Question: I have design a Drawer Layout which contains some options on a list(basically menu name and an icon). But i am not able to make the list view on the vertical center of the Drawer Layout. Here is my total xml layout:
'''
<?xml version="1.0" encoding="utf-8"?>
<android.support.v4.widget.DrawerLayout xmlns:android="http://schemas.android.com/apk/res/android"
android:id="@+id/drawer_layout"
android:layout_width="match_parent"
android:layout_height="match_parent" >
<!-- The main content view -->
<LinearLayout
xmlns:android="http://schemas.android.com/apk/res/android"
android:id="@+id/container"
android:layout_width="fill_parent"
android:layout_height="fill_parent"
android:orientation="vertical" >
<include
android:layout_width="fill_parent"
android:layout_height="wrap_content"
layout="@layout/header" />
<RelativeLayout
xmlns:android="http://schemas.android.com/apk/res/android"
android:id="@+id/linearLayout1"
android:layout_width="fill_parent"
android:layout_height="40dp"
android:background="@drawable/pink_header"
android:orientation="horizontal"
android:padding="5dip" >
<TextView
android:id="@+id/tot_detail_title"
android:layout_width="wrap_content"
android:layout_height="wrap_content"
android:layout_marginTop="5dp"
android:text="Talk of Town Details"
android:textColor="#222222"
android:textSize="14sp"
android:textStyle="bold"
android:typeface="sans" />
<LinearLayout
android:layout_width="fill_parent"
android:layout_height="match_parent"
android:layout_toRightOf="@id/feature_detail_title"
android:gravity="right"
android:orientation="horizontal" >
<Button
android:id="@+id/drawer_btn"
android:layout_width="wrap_content"
android:layout_height="wrap_content"
android:background="@drawable/ic_drawer"
android:visibility="visible" />
</LinearLayout>
</RelativeLayout>
<ScrollView
android:layout_width="fill_parent"
android:layout_height="wrap_content" >
<LinearLayout
android:layout_width="fill_parent"
android:layout_height="wrap_content"
android:orientation="vertical" >
<TextView
android:id="@+id/tot_title"
android:layout_width="wrap_content"
android:layout_height="wrap_content"
android:layout_gravity="center_horizontal"
android:layout_marginTop="5dp"
android:textColor="#222222"
android:textSize="18sp"
android:textStyle="bold"
android:typeface="sans" />
<ImageView
android:id="@+id/image_tot_detail"
android:layout_width="fill_parent"
android:layout_height="200dp"
android:layout_gravity="center"
android:layout_marginTop="20dp"
android:background="@drawable/image_frame"
android:padding="1dip"
android:scaleType="fitXY" />
<TextView
android:id="@+id/tot_time"
android:layout_width="wrap_content"
android:layout_height="wrap_content"
android:layout_marginLeft="10dp"
android:layout_marginTop="10dp"
android:textColor="#222222"
android:textSize="14sp"
android:textStyle="bold"
android:typeface="sans" />
<TextView
android:id="@+id/tot_loc"
android:layout_width="wrap_content"
android:layout_height="wrap_content"
android:layout_marginLeft="10dp"
android:layout_marginRight="5dp"
android:textColor="#222222"
android:textSize="14sp"
android:textStyle="bold"
android:typeface="sans" />
<TextView
android:id="@+id/tot_Desc"
android:layout_width="wrap_content"
android:layout_height="wrap_content"
android:layout_marginLeft="10dp"
android:layout_marginTop="10dp"
android:text="Description:"
android:textColor="#0C7DAF"
android:textSize="15sp"
android:textStyle="bold"
android:typeface="sans" />
<TextView
android:id="@+id/tot_Desc_details"
android:layout_width="wrap_content"
android:layout_height="wrap_content"
android:layout_marginBottom="5dp"
android:layout_marginLeft="10dp"
android:layout_marginTop="10dp"
android:textColor="#222222"
android:textSize="15sp"
android:textStyle="bold"
android:typeface="sans" />
</LinearLayout>
</ScrollView>
</LinearLayout>
<FrameLayout
android:id="@+id/content_frame"
android:layout_width="match_parent"
android:layout_height="fill_parent"
>
</FrameLayout>
<!-- The navigation drawer -->
<ListView
android:id="@+id/left_drawer"
android:layout_width="240dp"
android:layout_height="fill_parent"
android:layout_gravity="left|center_vertical"
android:choiceMode="singleChoice"
android:background="#343434"
android:dividerHeight="1dp"
android:listSelector="@drawable/list_selector_drawer"
android:divider="#ffffff"
/>
</android.support.v4.widget.DrawerLayout>
'''
Here is the drawer layout java code:
'''
mTitle = mDrawerTitle = getTitle();
// load slide menu items
navMenuTitles = getResources().getStringArray(R.array.nav_drawer_items);
// nav drawer icons from resources
navMenuIcons = getResources()
.obtainTypedArray(R.array.nav_drawer_icons);
mDrawerLayout = (DrawerLayout) findViewById(R.id.drawer_layout);
mDrawerList = (ListView) findViewById(R.id.left_drawer);
navDrawerItems = new ArrayList<NavDrawerItem>();
// adding nav drawer items to array
// Home
navDrawerItems.add(new NavDrawerItem(navMenuTitles[0], navMenuIcons.getResourceId(0, -1)));
// Find People
navDrawerItems.add(new NavDrawerItem(navMenuTitles[1], navMenuIcons.getResourceId(1, -1)));
// Photos
navDrawerItems.add(new NavDrawerItem(navMenuTitles[2], navMenuIcons.getResourceId(2, -1)));
if(strTableBook.equals("yes"))
{
// Table Booking
navDrawerItems.add(new NavDrawerItem(navMenuTitles[3], navMenuIcons.getResourceId(3, -1), true, "22"));
}
if(strGuestList.equals("yes"))
{
// Guest List
navDrawerItems.add(new NavDrawerItem(navMenuTitles[4], navMenuIcons.getResourceId(4, -1)));
}
if(strBuyNow.equals("yes"))
{
//Buy now
navDrawerItems.add(new NavDrawerItem(navMenuTitles[5], navMenuIcons.getResourceId(5, -1), true, "50+"));
}
Log.d("Testing", "here is 11111");
// Recycle the typed array
navMenuIcons.recycle();
// setting the nav drawer list adapter
adapter = new NavDrawerListAdapter(getApplicationContext(),
navDrawerItems);
mDrawerList.setAdapter(adapter);
mDrawerList.setOnItemClickListener(new SlideMenuClickListener());
Log.d("Testing", "here is 22222");
// enabling action bar app icon and behaving it as toggle button
// getActionBar().setDisplayHomeAsUpEnabled(true);
// getActionBar().setHomeButtonEnabled(true);
Log.d("Testing", "here is 33333");
mDrawerToggle = new ActionBarDrawerToggle(this, mDrawerLayout,
R.drawable.ic_drawer, //nav menu toggle icon
R.string.app_name, // nav drawer open - description for accessibility
R.string.app_name // nav drawer close - description for accessibility
)
{
public void onDrawerClosed(View view) {
// getActionBar().setTitle(mTitle);
// calling onPrepareOptionsMenu() to show action bar icons
invalidateOptionsMenu();
}
public void onDrawerOpened(View drawerView) {
// getActionBar().setTitle(mDrawerTitle);
// calling onPrepareOptionsMenu() to hide action bar icons
invalidateOptionsMenu();
}
};
Log.d("Testing", "here is 444444");
mDrawerLayout.setDrawerListener(mDrawerToggle);
'''
And here is the click event for the Drawer List Item:
'''
/**
* Slide menu item click listener
* */
private class SlideMenuClickListener implements
ListView.OnItemClickListener {
@Override
public void onItemClick(AdapterView<?> arg0, View arg1, int position,
long arg3) {
// TODO Auto-generated method stub
displayView(position);
mDrawerLayout.closeDrawer(mDrawerList);
}
}
'''
It is coming like this:

Can anyone help me to make it on center.
Thanks..
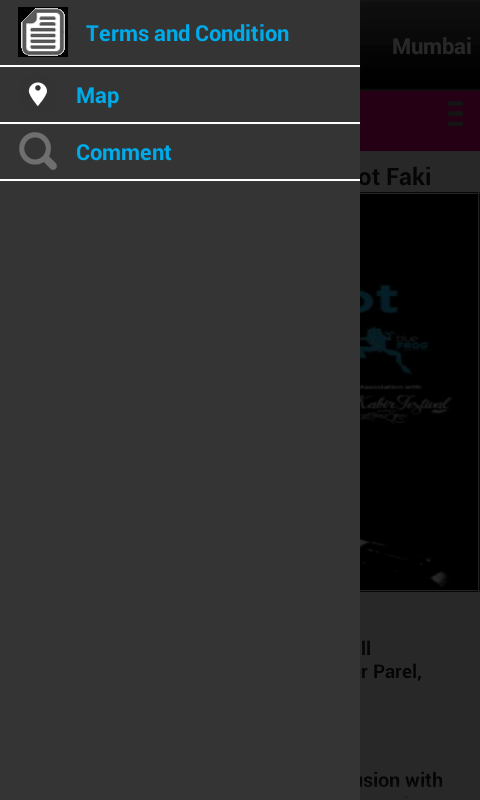
Answer: your ListView height is match_parent so setting layout_gravity to center_vertical wont make a difference try to set gravity center_vertical instead that will make listview content vertically centered.
'''
<ListView
android:id="@+id/left_drawer"
android:layout_width="240dp"
android:layout_height="fill_parent"
android:layout_gravity="left|center_vertical"
android:gravity="center_vertical"
android:choiceMode="singleChoice"
android:background="#343434"
android:dividerHeight="1dp"
android:listSelector="@drawable/list_selector_drawer"
android:divider="#ffffff"
/>
'''
This should work but if not try this:
'''
<LinearLayout
android:layout_width="240dp"
android:layout_height="match_parent"
android:layout_gravity="left"
android:background="#343434" >
<ListView
android:id="@+id/left_drawer"
android:layout_width="match_parent"
android:layout_height="wrap_content"
android:layout_gravity="center_vertical"
android:background="#343434"
android:choiceMode="singleChoice"
android:divider="#ffffff"
android:dividerHeight="1dp"
android:listSelector="@drawable/list_selector_drawer" />
</LinearLayout>
'''
Change:
'''
mDrawerLayout.closeDrawer(mDrawerList);
'''
to:
'''
mDrawerLayout.closeDrawer(Gravity.LEFT);
'''